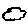
Label: cloud